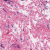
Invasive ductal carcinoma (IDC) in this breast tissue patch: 0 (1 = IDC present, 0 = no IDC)